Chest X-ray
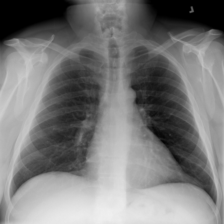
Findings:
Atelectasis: negative
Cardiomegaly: negative
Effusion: negative
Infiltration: negative
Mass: negative
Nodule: negative
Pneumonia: negative
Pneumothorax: negative
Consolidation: negative
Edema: negative
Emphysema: negative
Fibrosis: negative
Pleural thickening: negative
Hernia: negative